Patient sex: M
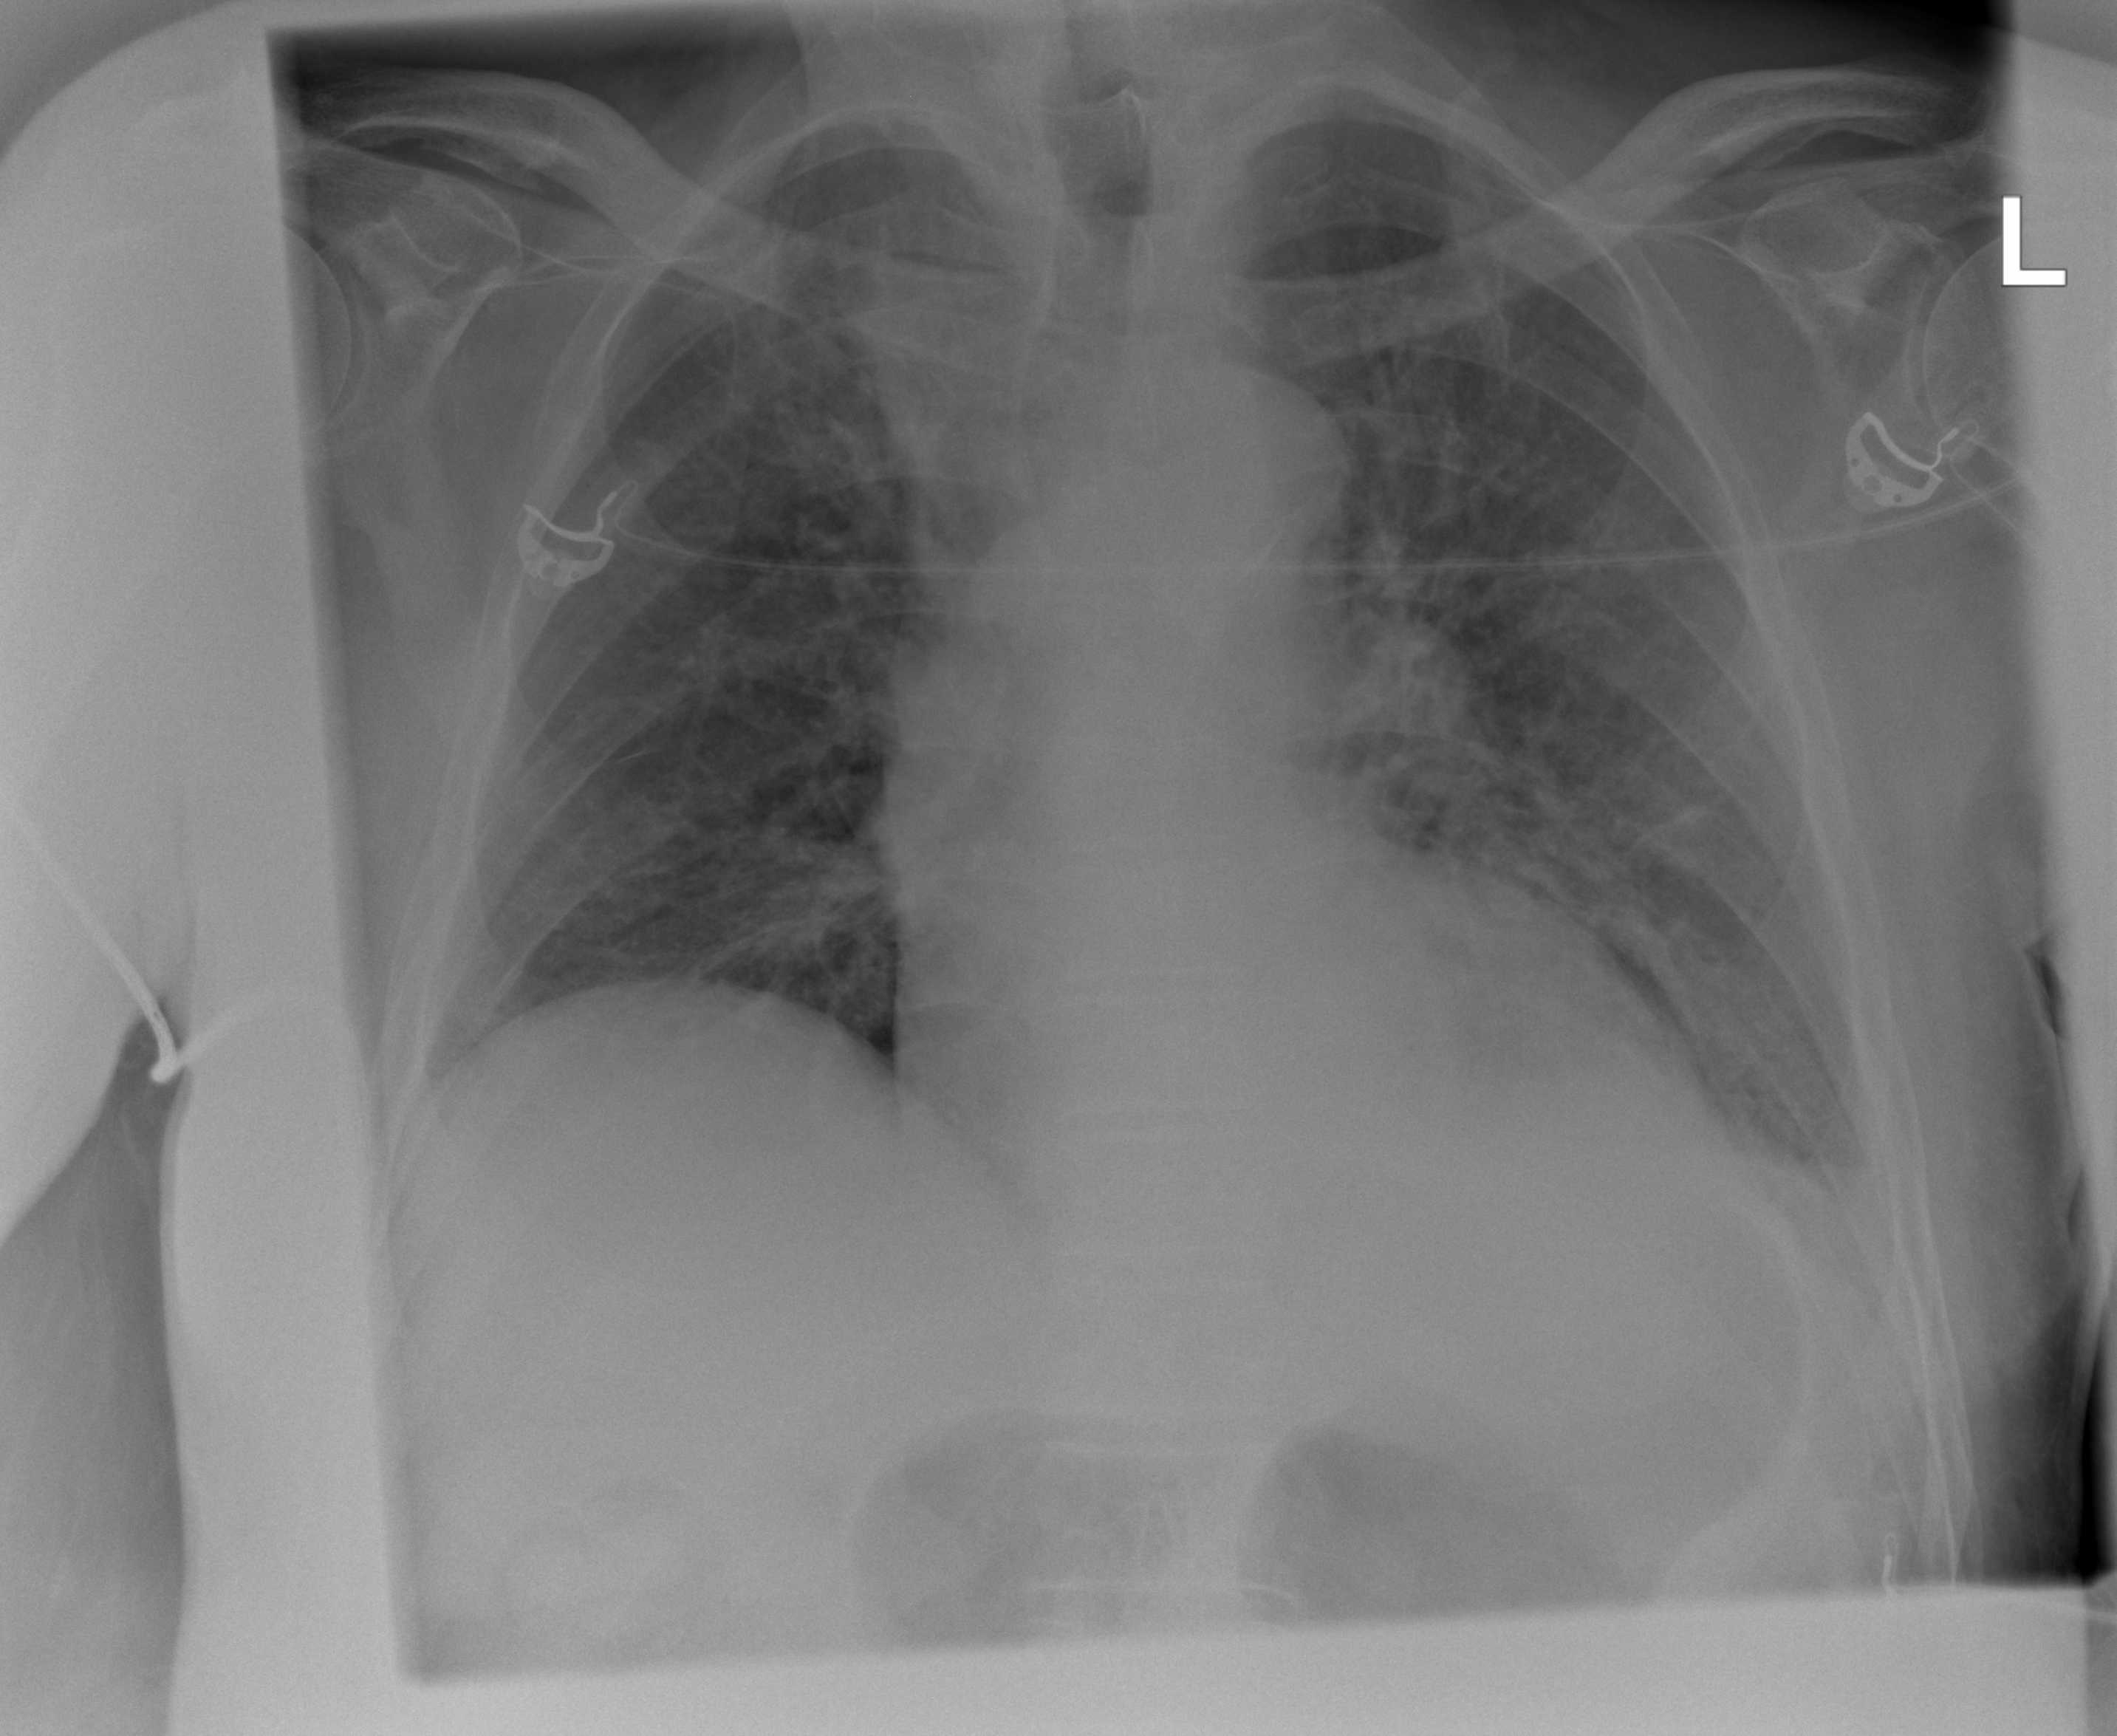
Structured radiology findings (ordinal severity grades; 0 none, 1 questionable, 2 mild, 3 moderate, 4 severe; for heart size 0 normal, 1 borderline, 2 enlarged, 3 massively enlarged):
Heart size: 1
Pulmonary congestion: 0
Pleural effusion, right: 0
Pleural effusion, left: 2
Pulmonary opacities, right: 0
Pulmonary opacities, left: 1
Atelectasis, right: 0
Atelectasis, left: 2